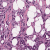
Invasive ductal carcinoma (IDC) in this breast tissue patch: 1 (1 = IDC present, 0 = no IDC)